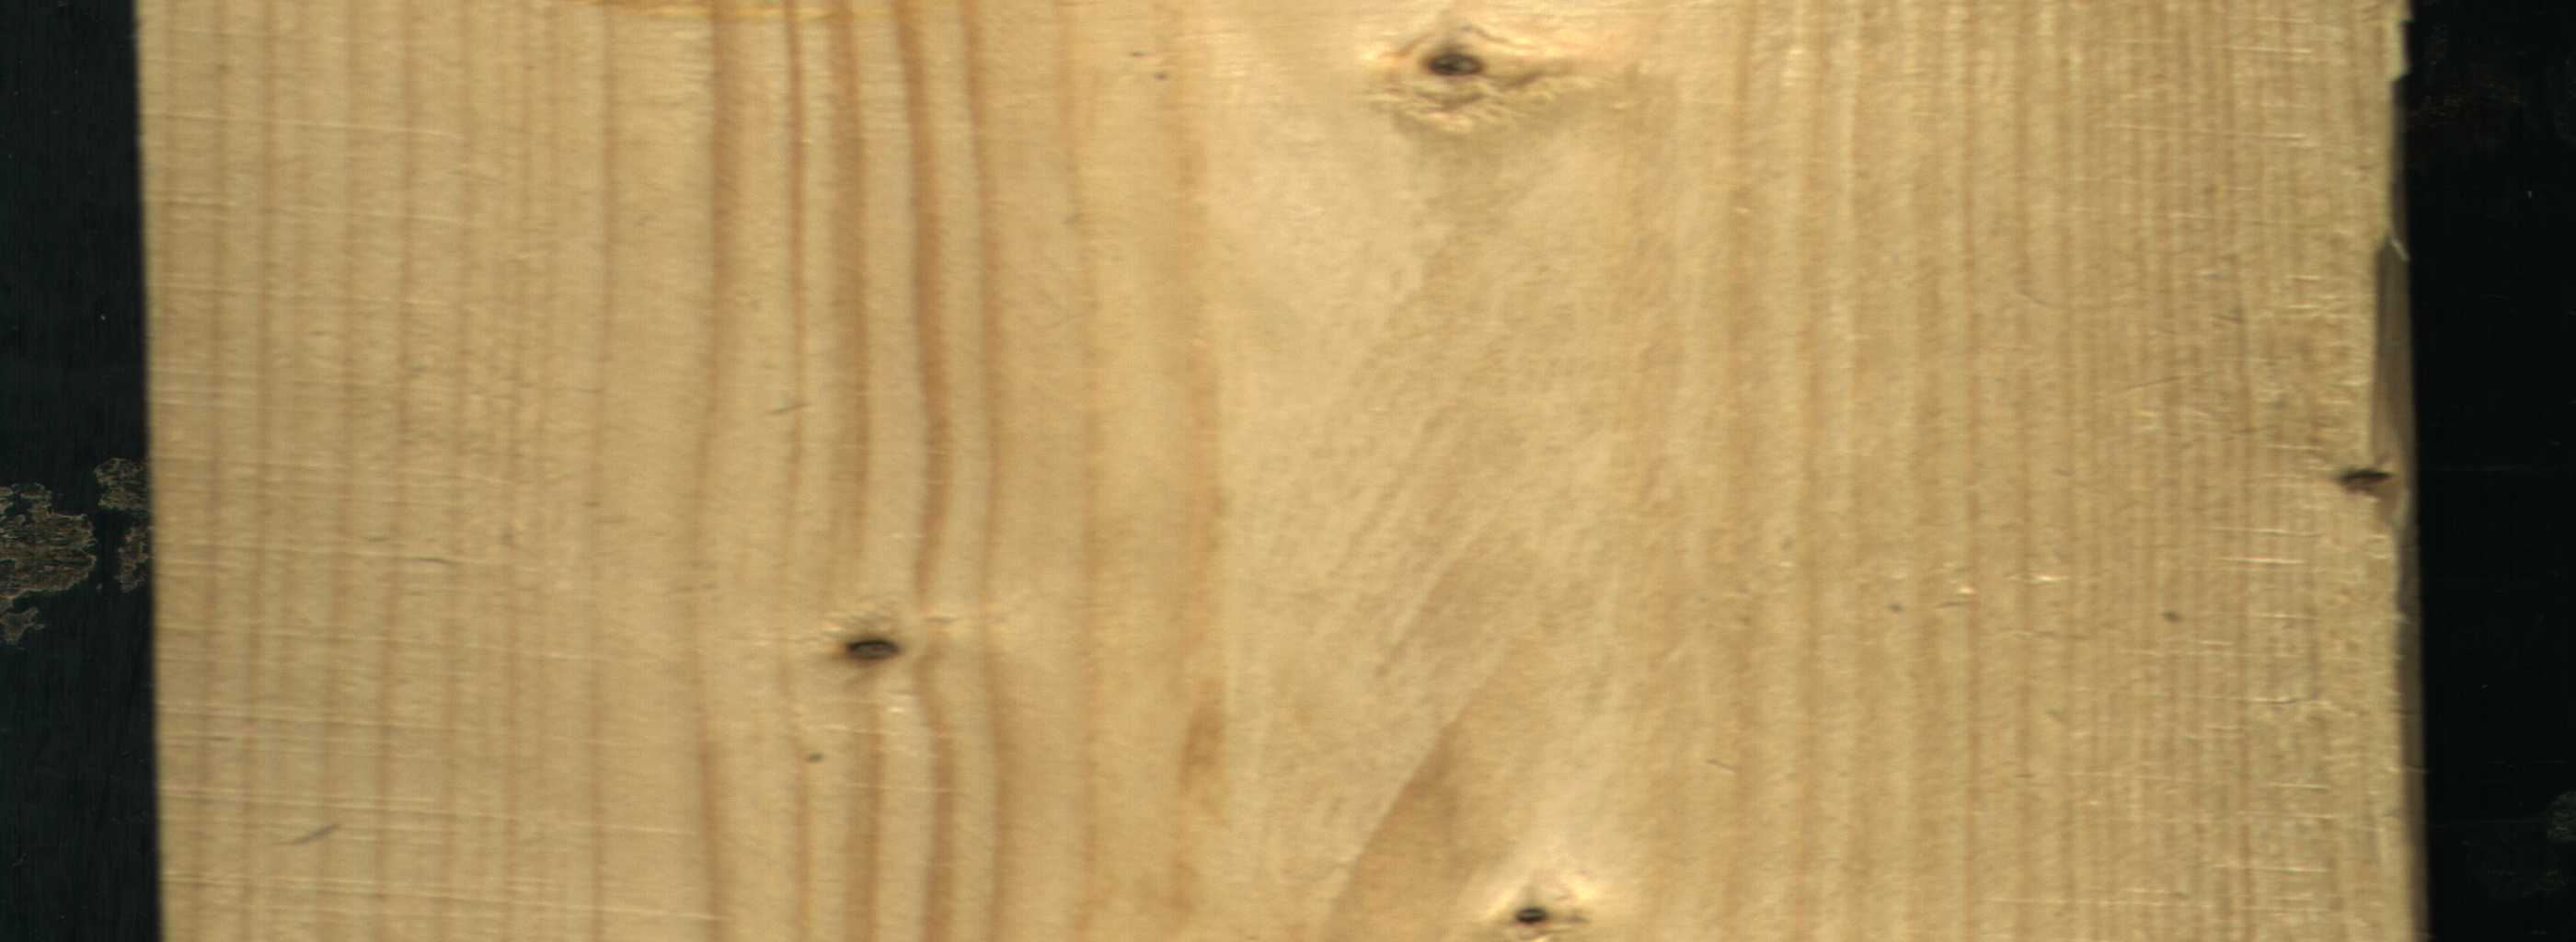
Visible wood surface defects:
Dead_Knot
Dead_Knot
Live_Knot
Live_Knot